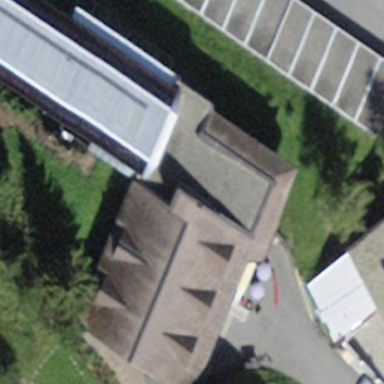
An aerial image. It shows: Transportation building.